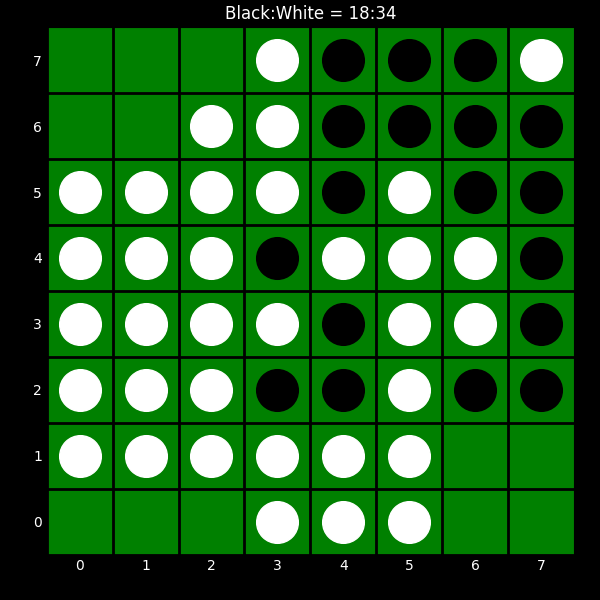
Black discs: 18
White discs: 34